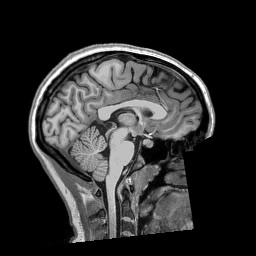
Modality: T1w
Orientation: sagittal